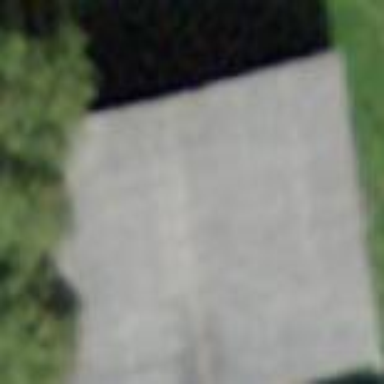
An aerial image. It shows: Rural barn.